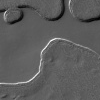
Atmospheric dust classification: not_dusty